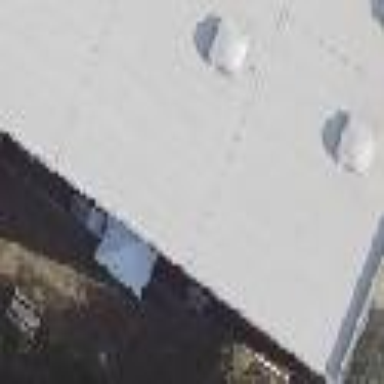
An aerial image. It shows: Close-up view of roof part of building.